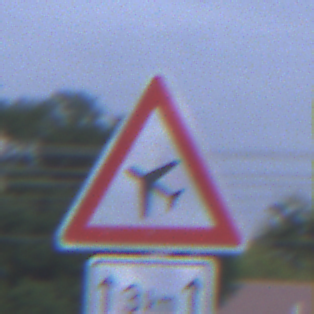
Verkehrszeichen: FlugbetriebRechts
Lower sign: LaengeEinerStrecke2
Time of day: SunriseSunset
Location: Outdoor (Suburban)
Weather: PartlyCloudy
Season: NotSpecified
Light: Natural